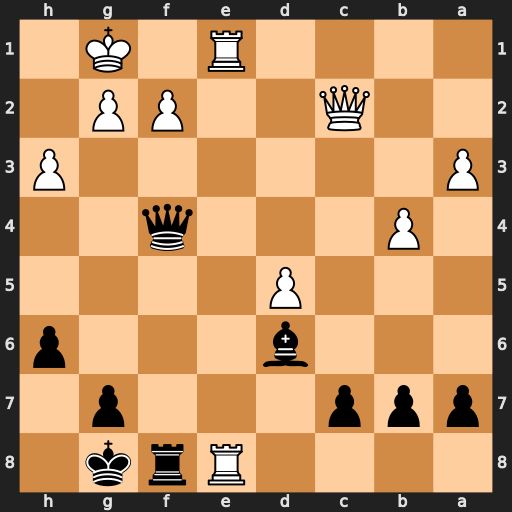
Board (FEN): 4Rrk1/ppp3p1/3b3p/3P4/1P3q2/P6P/2Q2PP1/4R1K1
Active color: b
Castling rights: -
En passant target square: -
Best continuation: Qh2+ Kf1 Qh1+ Ke2 Rxe8+